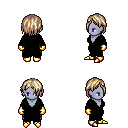
a pixel art fantasy rpg character, female body template, dark elf, purple skin, black robe, metal pants, white blonde bangs hairstyle, gold gloves, gold boots, four views (front, back, left, right), 2x2 character sprite sheet, small pixel art, hard edges, no anti-aliasing